Question: I have several divs on the same line. The divs have a width but no explicit height. They get their height from the amount of text they contain. One of the divs has a lot more text than the others but I would like them to all be the same height.
For example, in <URL> fiddle I would like Box 1, 2, 3, and 5 to be the same height as box 4 without adding any additional elements or using a hard coded height and it has to work back to IE8. Is this possible?
Maybe something like:
'''
height: line-height; /* i know this isn't a real property */
'''

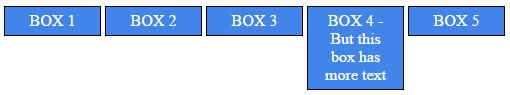
Answer: Change the 'display:inline-block' to 'display: table-cell':
<URL>
And if you need to fiddle with the spacing between the cells you could wrap them in a container and apply border-spacing to it:
<URL>